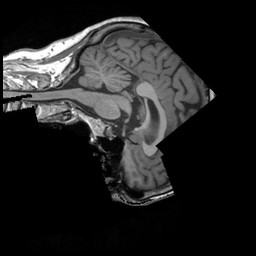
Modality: T1w
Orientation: sagittal
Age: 61
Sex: female
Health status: ill
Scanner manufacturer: siemens
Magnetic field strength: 3 T
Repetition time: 1.9 s
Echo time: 0.00247 s